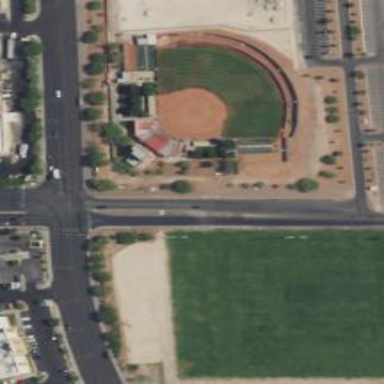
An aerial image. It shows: Stadium dedicated to softball games.